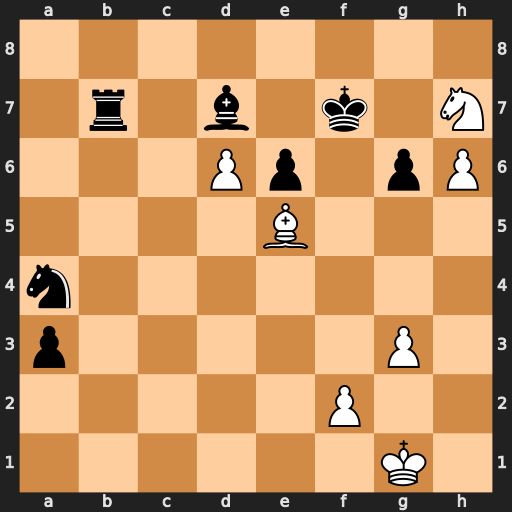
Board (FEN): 8/1r1b1k1N/3Pp1pP/4B3/n7/p5P1/5P2/6K1
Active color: w
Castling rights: -
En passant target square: -
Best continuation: Ng5+ Ke8 h7